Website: apple
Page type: billing-address
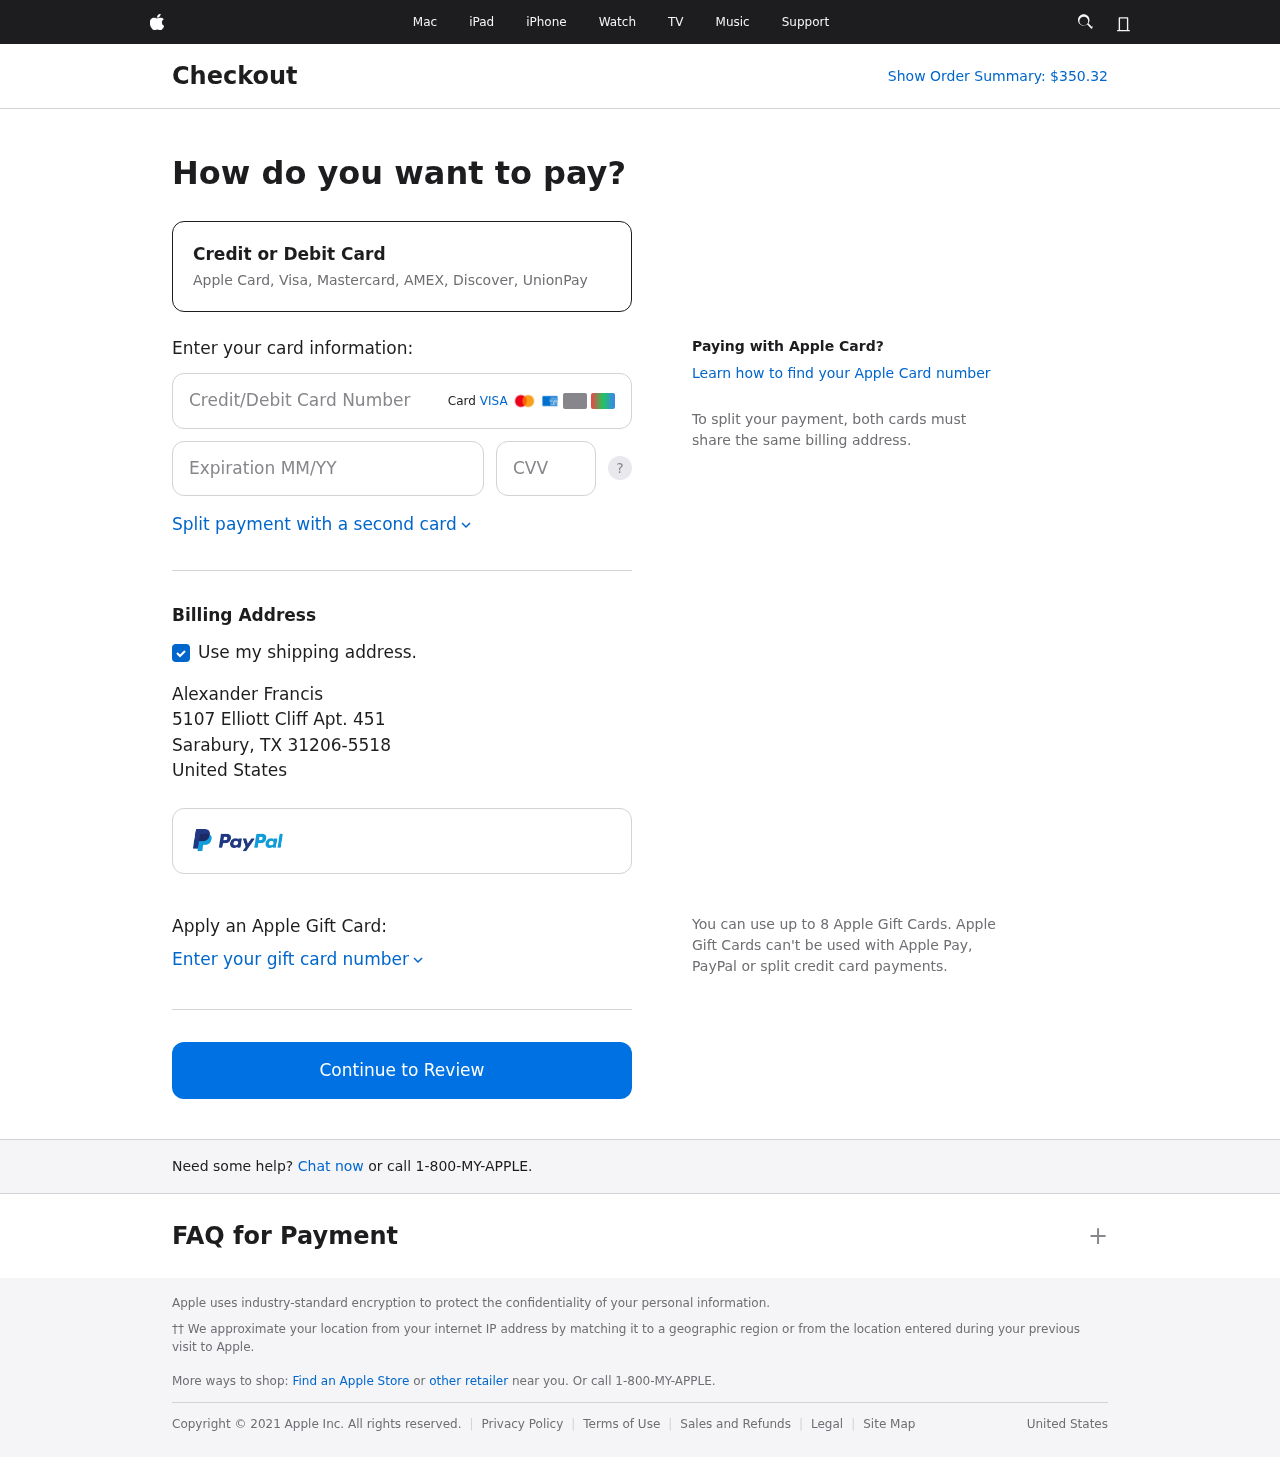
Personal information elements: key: PII_CARD_CVV
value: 125
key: PII_CARD_EXPIRY
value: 01/26
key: PII_CARD_NUMBER
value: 6011 5722 7057 3902
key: PII_CITY
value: Sarabury
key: PII_COUNTRY
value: United States
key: PII_FULLNAME
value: Alexander Francis
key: PII_POSTCODE_FULL
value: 31206-5518
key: PII_STATE_ABBR
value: TX
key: PII_STREET
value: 5107 Elliott Cliff Apt. 451
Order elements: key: ORDER_TOTAL
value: Show Order Summary: $350.32